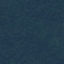
Land use / land cover class: Forest